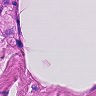
Metastatic tissue present: no